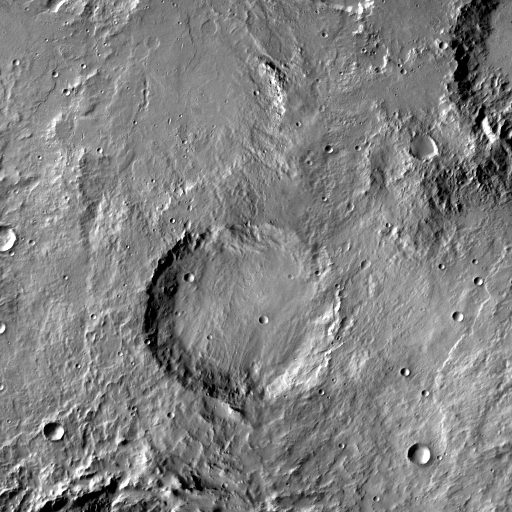
Crater classes present: Background, Other, Buried, Secondary